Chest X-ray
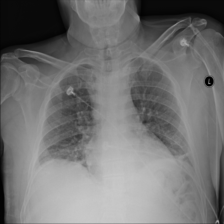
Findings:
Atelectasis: negative
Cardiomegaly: negative
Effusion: negative
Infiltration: negative
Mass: negative
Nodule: negative
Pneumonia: negative
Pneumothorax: positive
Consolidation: negative
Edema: negative
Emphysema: negative
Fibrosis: negative
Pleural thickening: negative
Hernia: negative